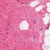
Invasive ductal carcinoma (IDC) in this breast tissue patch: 0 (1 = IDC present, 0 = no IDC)